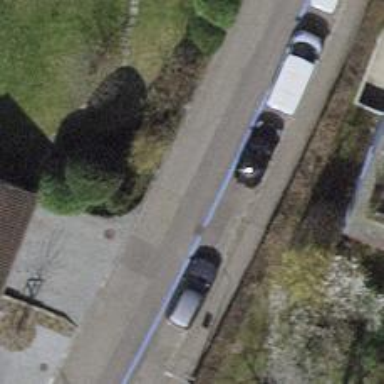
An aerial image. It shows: Residential road with asphalt surface and opposite cycleway.